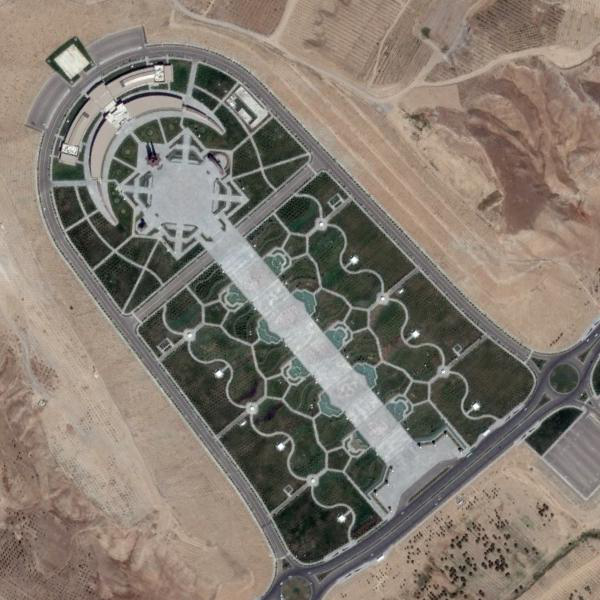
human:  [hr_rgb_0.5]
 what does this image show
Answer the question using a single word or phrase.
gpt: square